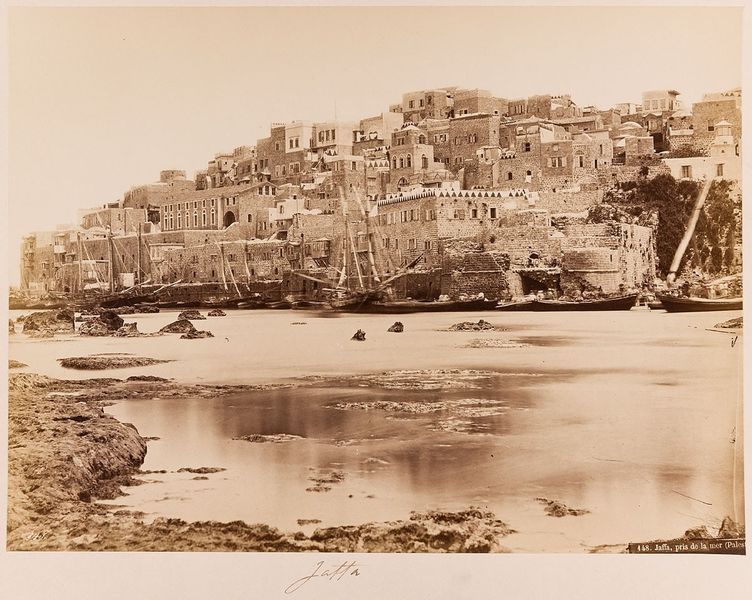
Titel: Jaffa, pris de la mer (Palestine)
Künstler: Félix Bonfils
Standort: Hamburg
Institution: Museum für Kunst und Gewerbe Hamburg
Schlagwörter: stadt, segelboot, ort, segelschiff, dorf, hafen, foto, fotografie, photographie, stadtansicht, photo, karton, albumin, lichtbild, reisefotografie, segeljacht, segelyacht, schwarzweißpositivverfahren, silbersalzverfahren, schwarzweißfotografie, reisephotographie, albuminpapier